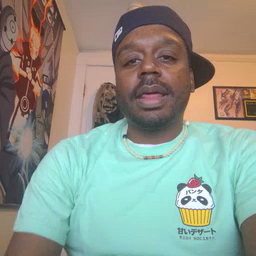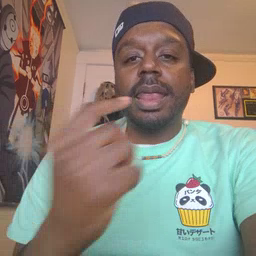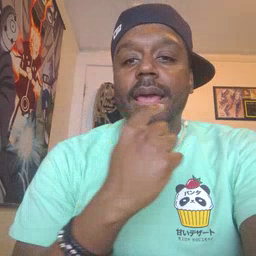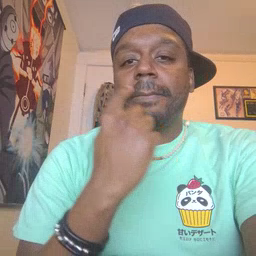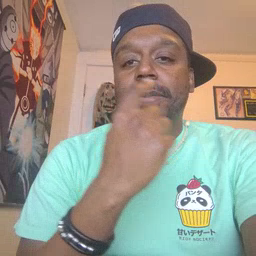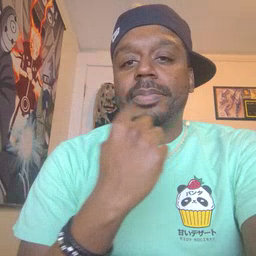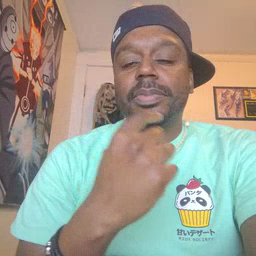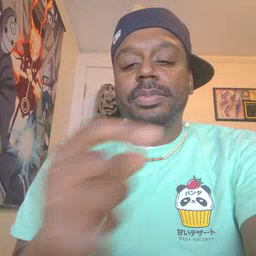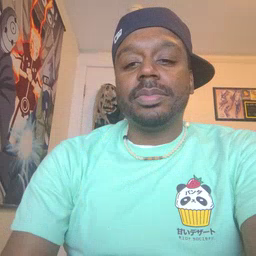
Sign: lips